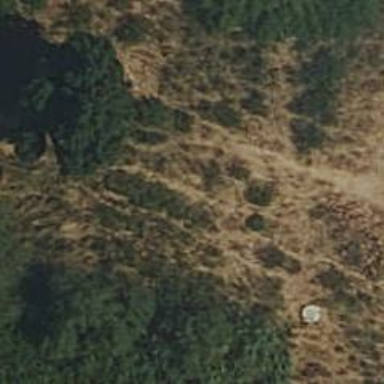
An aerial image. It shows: Path on the ground.